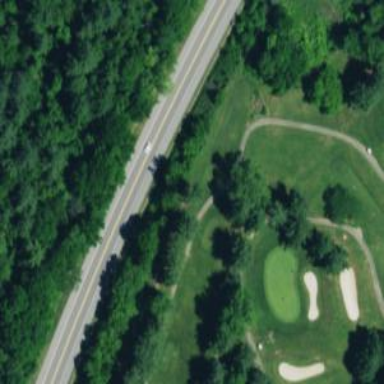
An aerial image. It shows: Golf tee.